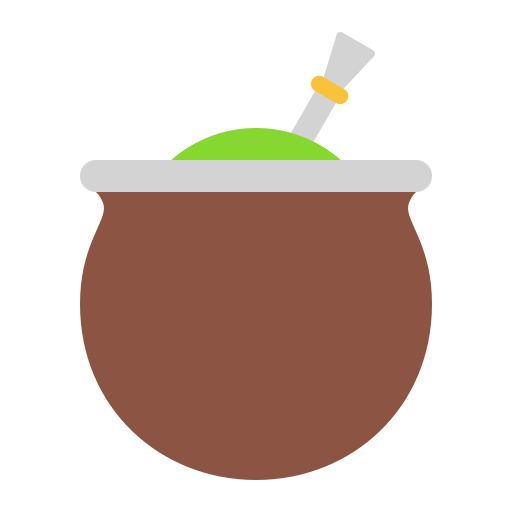
mate flat